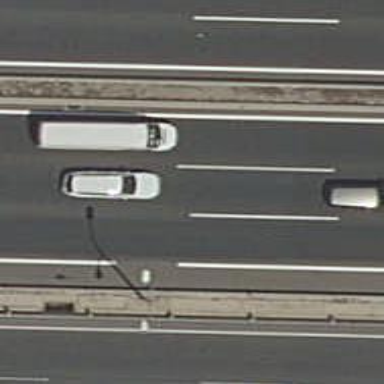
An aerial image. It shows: View of motorway.